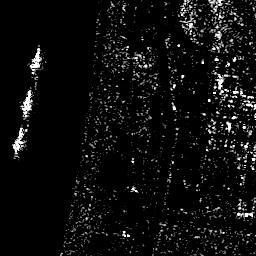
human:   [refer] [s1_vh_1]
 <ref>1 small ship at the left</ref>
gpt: <box>[[7, 33, 12, 46, 0]]</box>